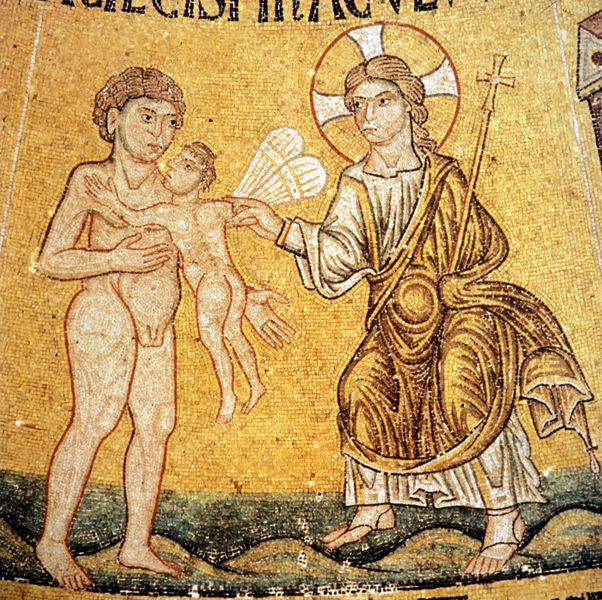
Titel: Schöpfungskuppel im Narthex, Mosaiken (Detail: Beseelung)
Standort: Venedig
Institution: San Marco
Schlagwörter: akt, flügel, gott, hand, körper, mann, meer, nackt, umhang, wasser, weiß, gelb, grün, landschaft, menschen, ocker, see, braun, finger, frau, geste, hell, licht, marmor, männer, schwarz, zeichnung, haus, weg, beige, alt, blond, jung, architektur, arme, bibel, falten, gesicht, mensch, stein, steine, tragen, hände, erde, hügel, flach, gewässer, kirche, boden, gewand, gold, haare, mantel, stehend, kind, frontal, krone, locken, scheitel, fliegen, rund, engel, beine, füße, schrift, welle, wellen, umrisse, schuhe, stab, berge, giebel, könig, detail, sandalen, faltenwurf, junge, geschlecht, adam, barfuss, eva, penis, antike, krank, buch, kreuz, text, buchstabe, buchstaben, stilisiert, mosaik, schuh, vereinfacht, sandale, heiligenschein, nimbus, christus, jesus, jesus christus, antik, mittelalter, segen, heiliger, übergabe, heilig, heilung, heiland, reflektierend, berührung, sohn, seele, goldgrund, rettung, rippe, kreuznimbus, segensgestus, ottonisch, heiligenschien, kreuzstab, byzanz, christopherus, byzantinisch, mosaiksteine, gewämder, taumaturg, erschaffung, zeoter, christus kind mann engel mittelalter